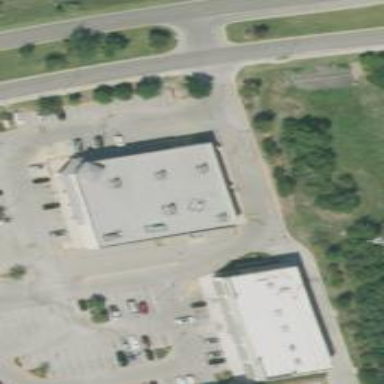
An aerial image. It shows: Pharmacy providing healthcare services.